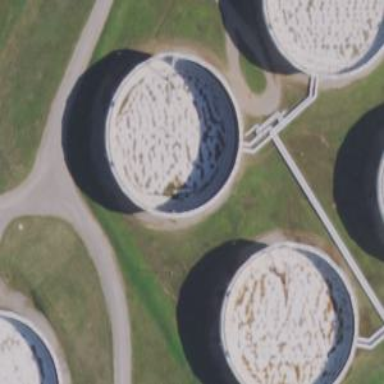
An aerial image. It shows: Storage tank created as man-made structure.